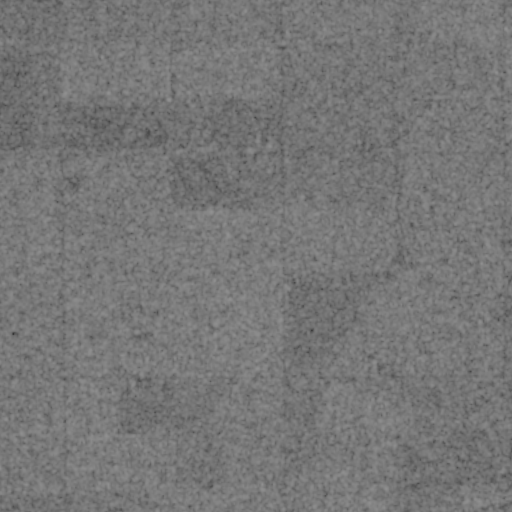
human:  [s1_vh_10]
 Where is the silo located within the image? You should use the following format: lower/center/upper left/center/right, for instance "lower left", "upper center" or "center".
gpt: The silo is located in the lower right of the image.
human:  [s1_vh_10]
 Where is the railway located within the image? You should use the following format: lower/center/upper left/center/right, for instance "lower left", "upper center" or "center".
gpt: The railway is located in the lower right of the image.
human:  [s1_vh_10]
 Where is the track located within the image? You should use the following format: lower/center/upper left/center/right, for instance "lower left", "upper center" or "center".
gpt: There is no track in the image.

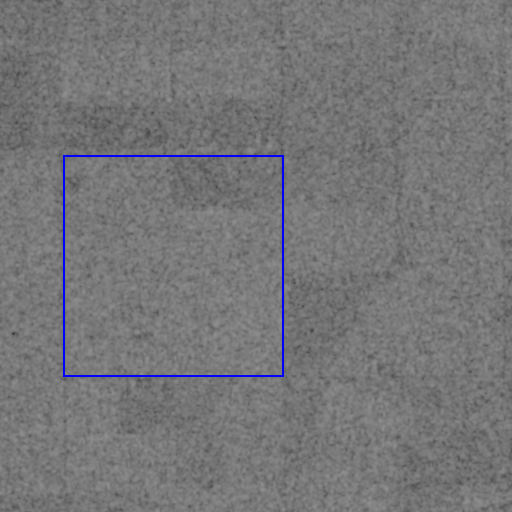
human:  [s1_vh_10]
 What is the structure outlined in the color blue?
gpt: The structure outlined in blue is a crop field.
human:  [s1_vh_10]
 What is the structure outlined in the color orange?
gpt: There is no orange outline.